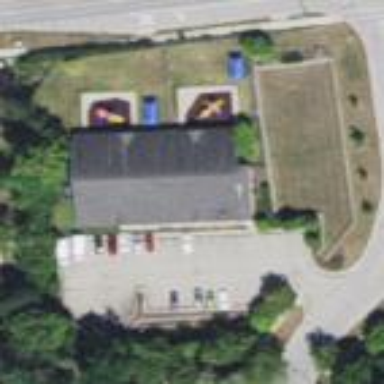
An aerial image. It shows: Kindergarten.